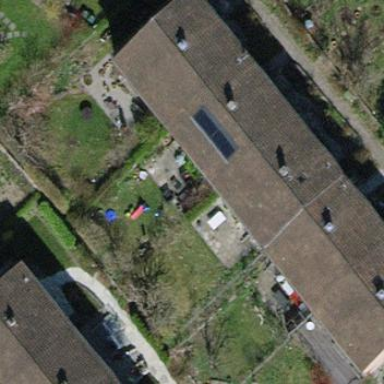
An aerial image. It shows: Terrace building with gabled tile roof.